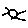
Label: sun